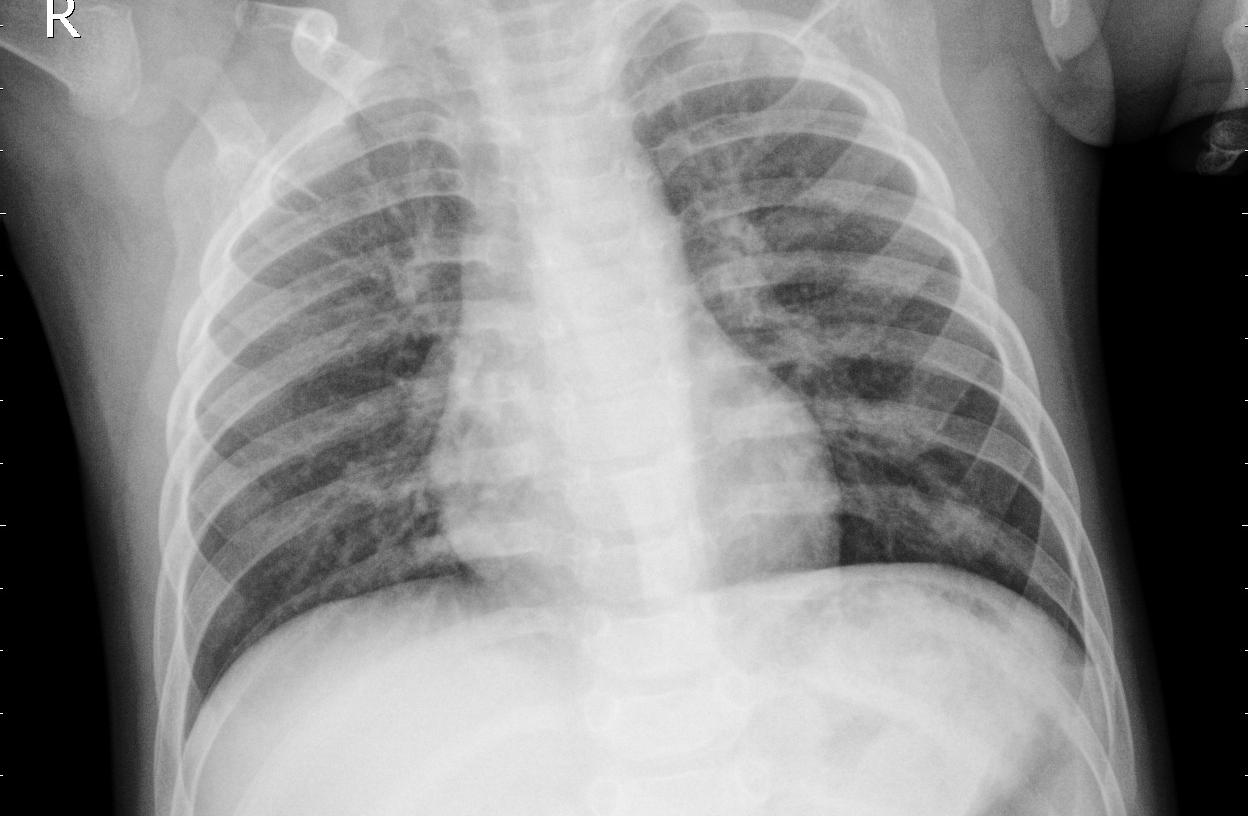
Diagnosis: PNEUMONIA